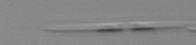
Label: Pseudo-nitzschia